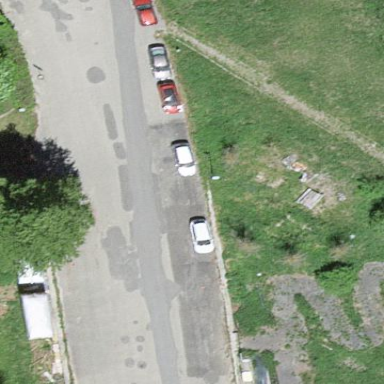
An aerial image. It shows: Parking area.